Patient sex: M
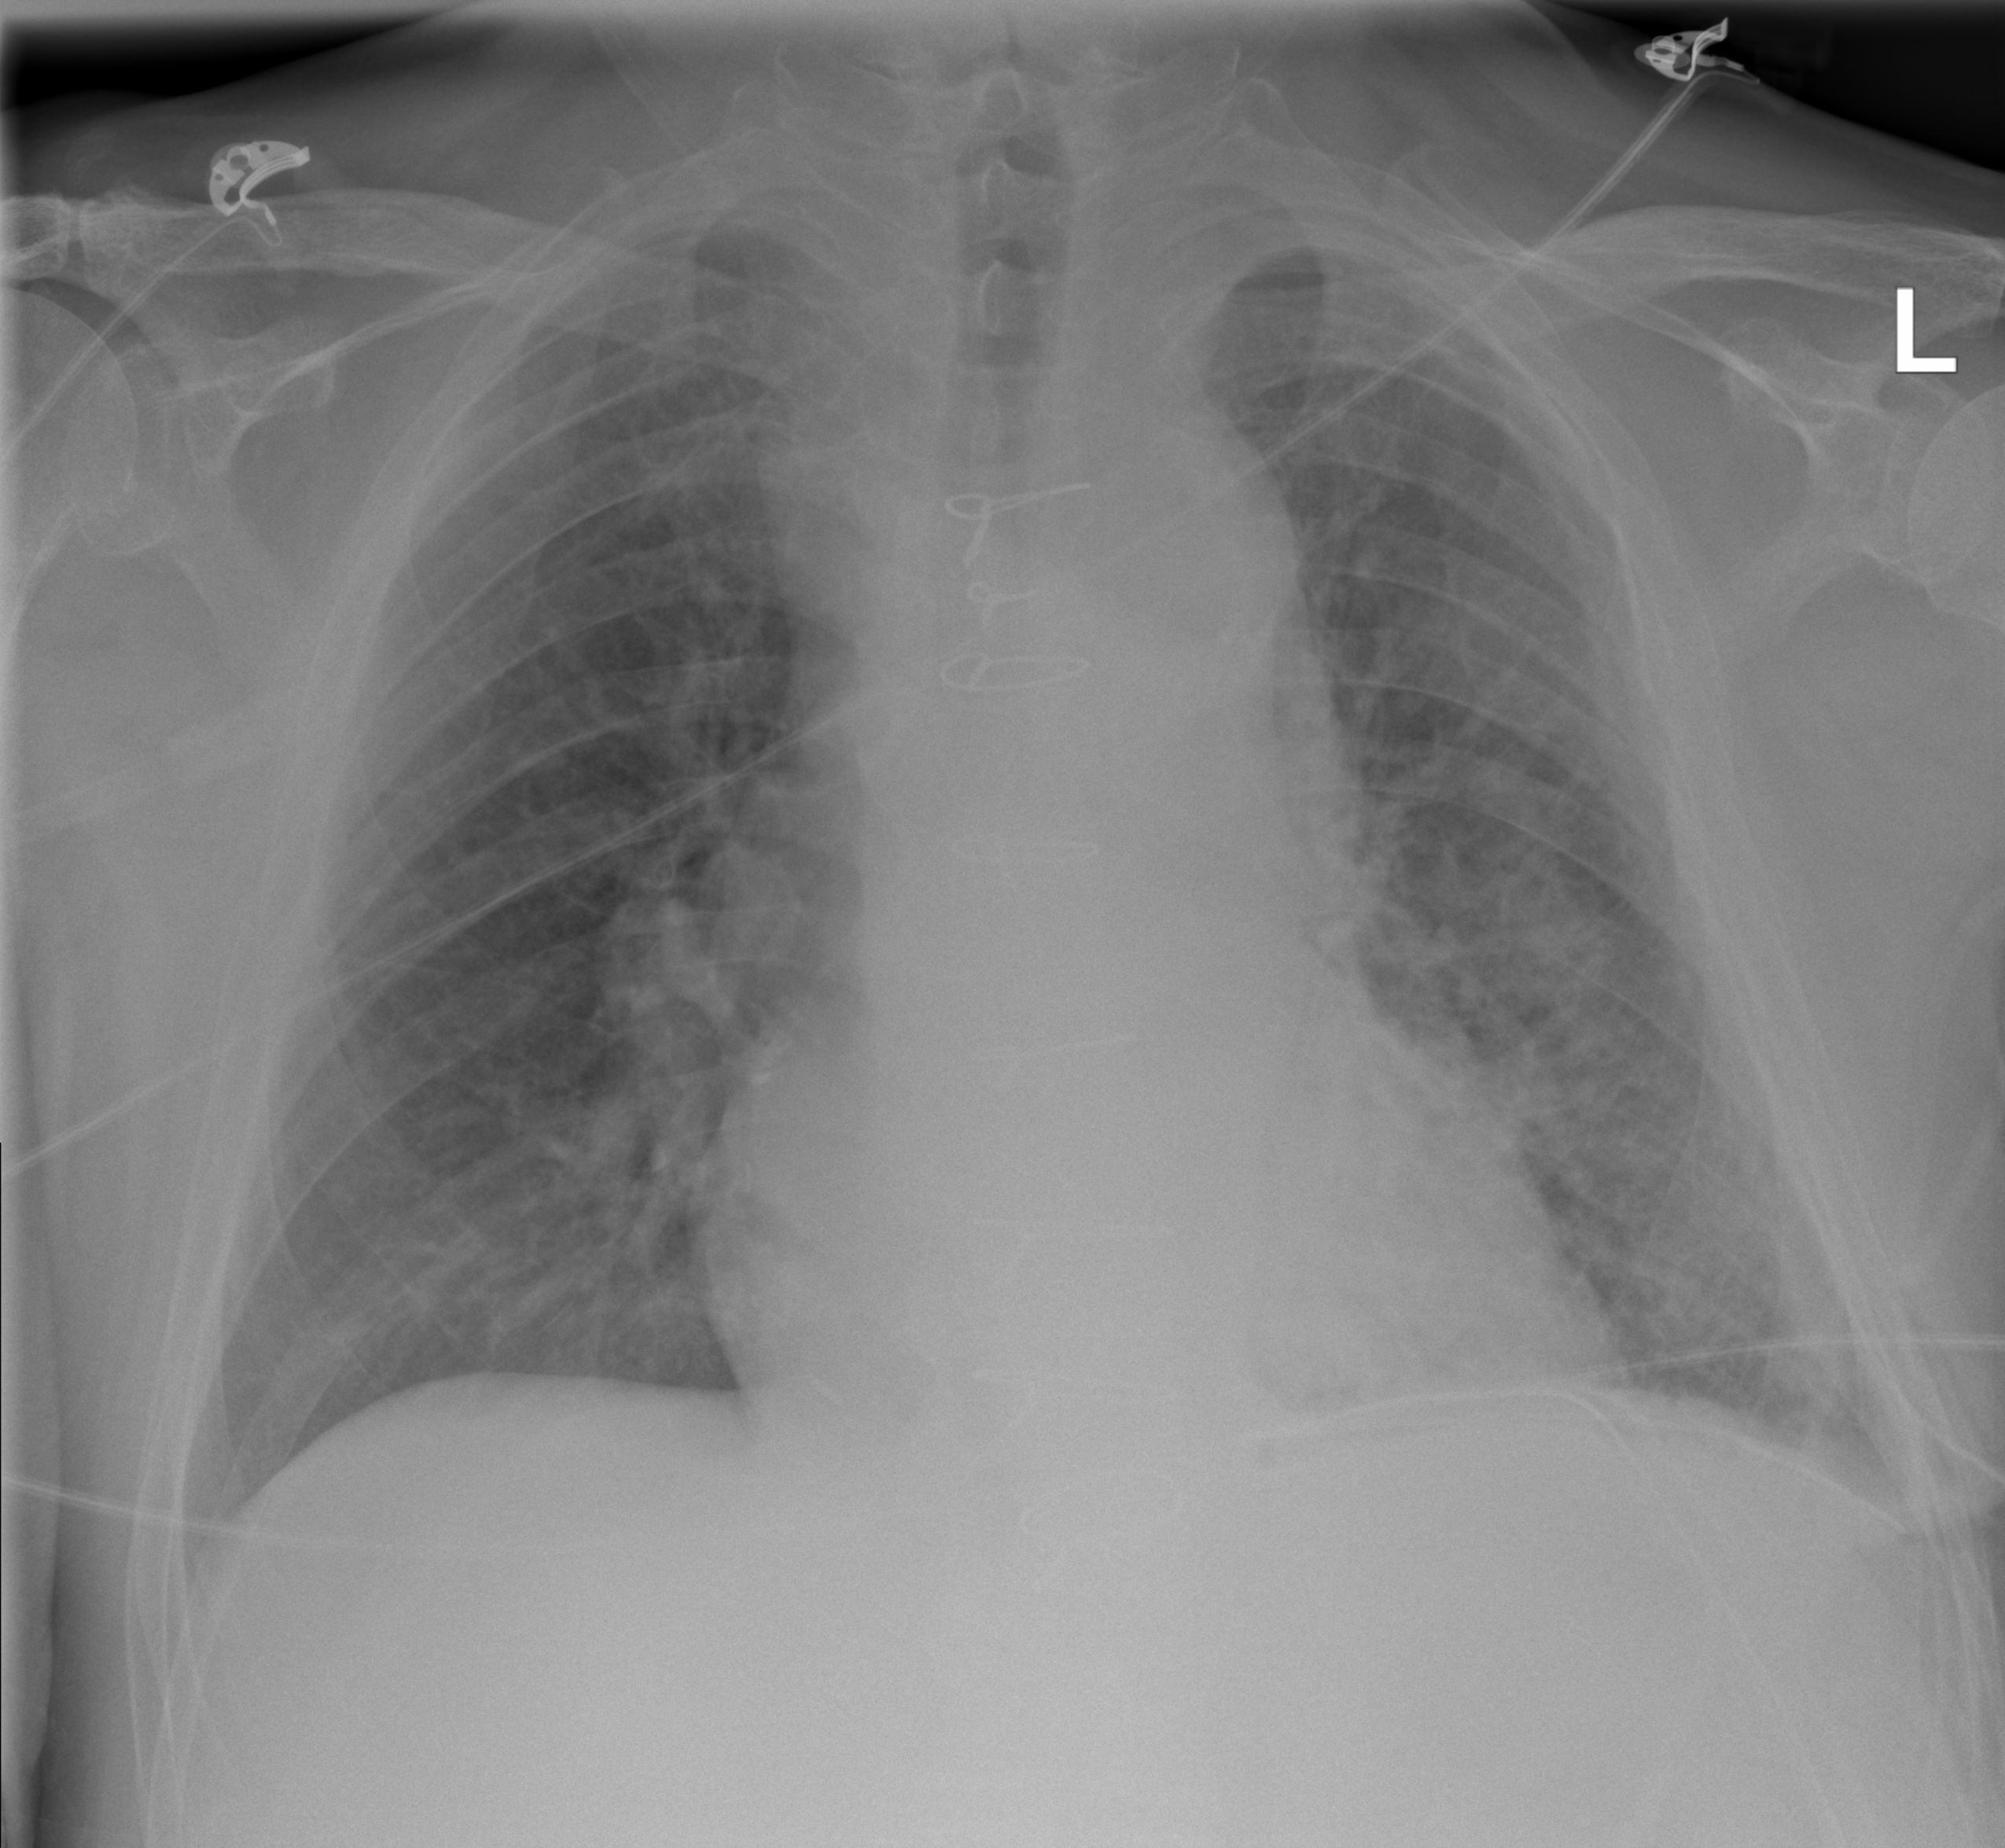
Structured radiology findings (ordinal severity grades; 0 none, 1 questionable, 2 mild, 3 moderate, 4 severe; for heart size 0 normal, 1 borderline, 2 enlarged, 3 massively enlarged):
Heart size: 2
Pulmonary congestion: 0
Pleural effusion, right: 2
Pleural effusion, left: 2
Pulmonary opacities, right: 0
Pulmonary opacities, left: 2
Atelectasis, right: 0
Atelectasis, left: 0